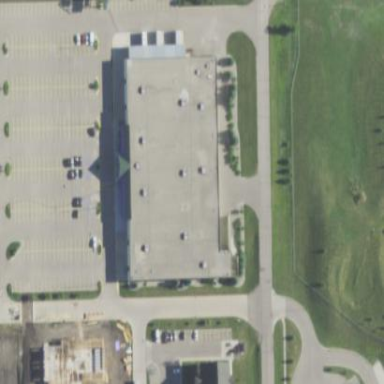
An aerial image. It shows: Retail building.